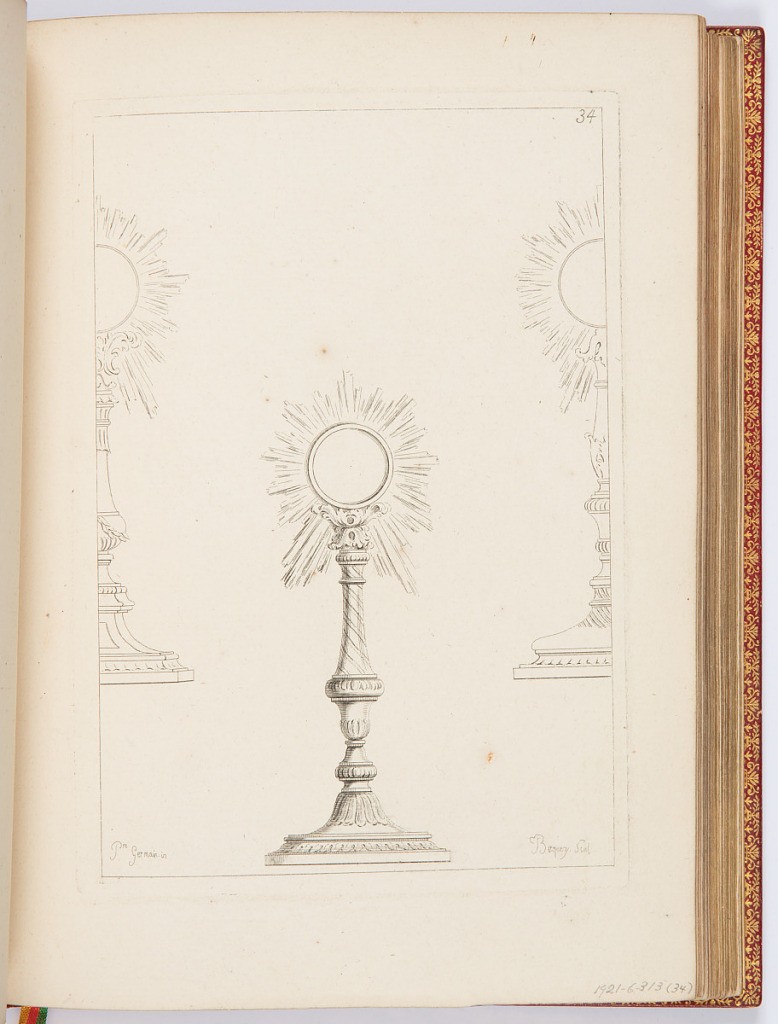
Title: Soleils
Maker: Pierre Germain, French, 1703 - 1783
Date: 1748
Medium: Etching on laid paper
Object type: Print
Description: Design for liturgical staffs with sunburst. The plate is signed and numbered.